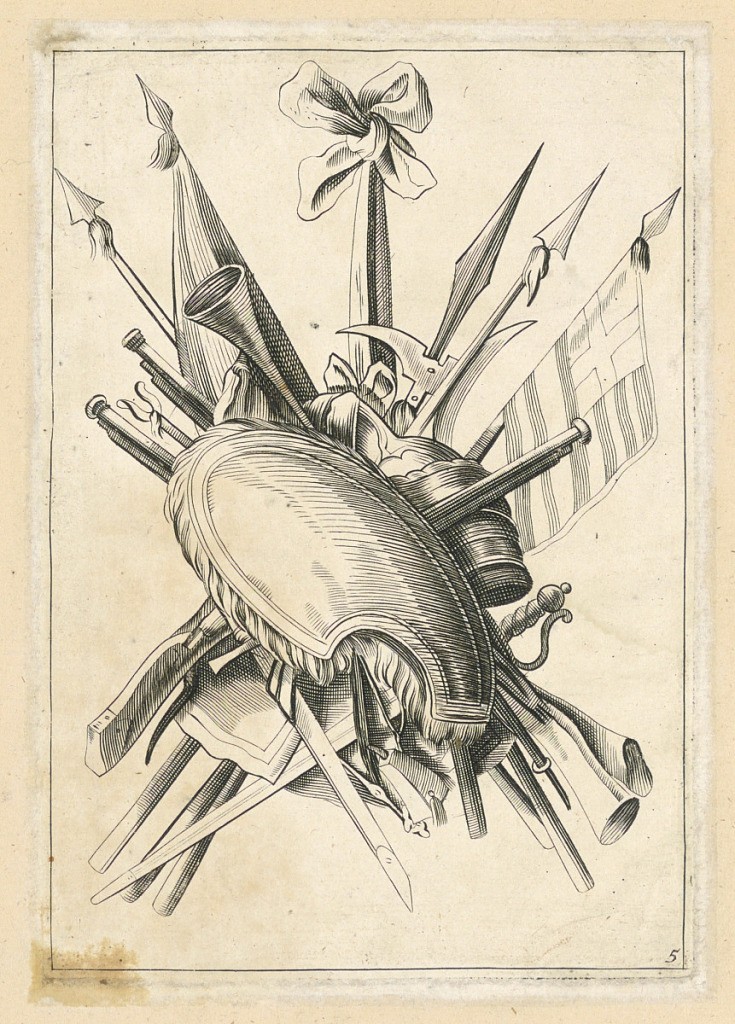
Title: Plate 5 from a Set of Trophies of Weapons
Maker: Johann Ulrich Stapff, German, active 17th century
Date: ca. 1665
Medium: Engraving on paper
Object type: Print
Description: The numbers are in the right bottom corners. Framing line.